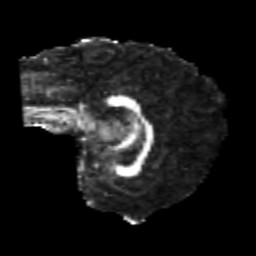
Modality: FA
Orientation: sagittal
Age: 24
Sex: female
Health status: healthy
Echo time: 0.074 s